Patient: sex M, age 44
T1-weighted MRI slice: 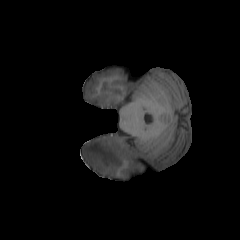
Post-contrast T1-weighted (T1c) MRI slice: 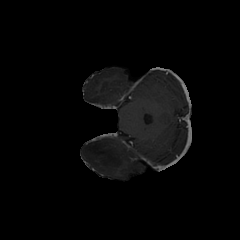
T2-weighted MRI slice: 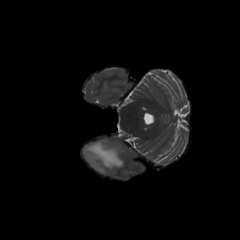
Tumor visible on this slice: yes
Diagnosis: Astrocytoma, IDH-mutant
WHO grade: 3